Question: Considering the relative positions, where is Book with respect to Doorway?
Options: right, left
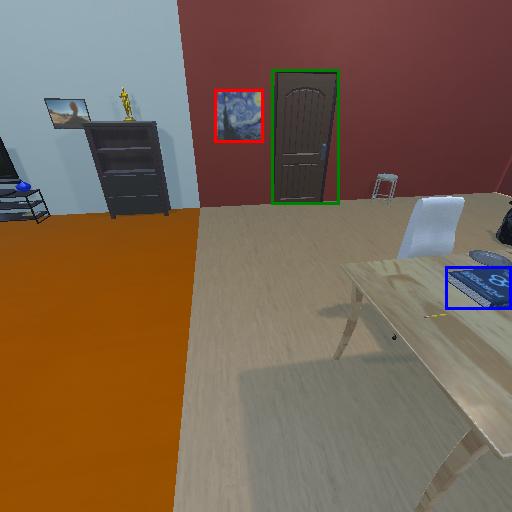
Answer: right